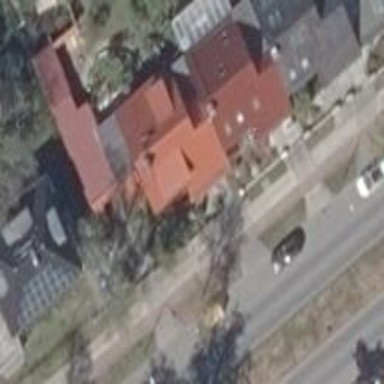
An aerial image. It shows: Terrace building.